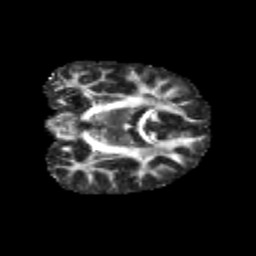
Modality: FA
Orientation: coronal
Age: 12
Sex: male
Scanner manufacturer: siemens
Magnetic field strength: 3 T
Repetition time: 3.8 s
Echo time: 0.07 s